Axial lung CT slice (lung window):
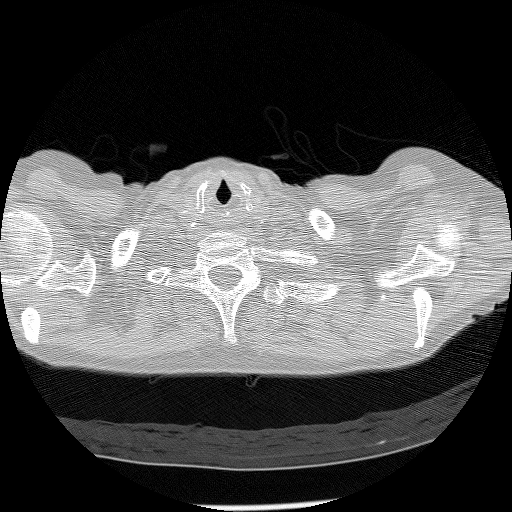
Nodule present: no